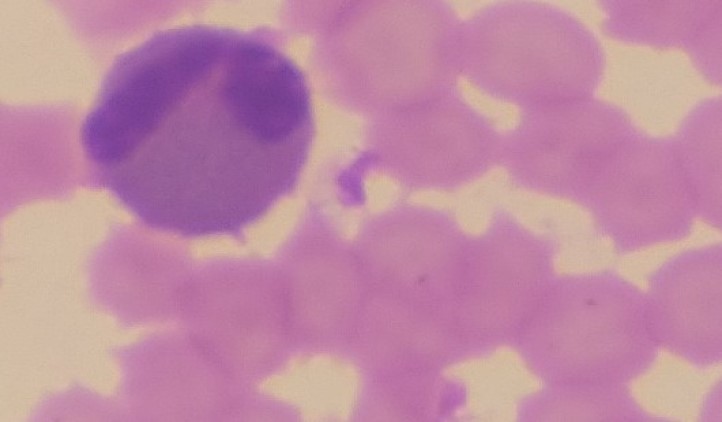
White blood cell type: Eosinophil